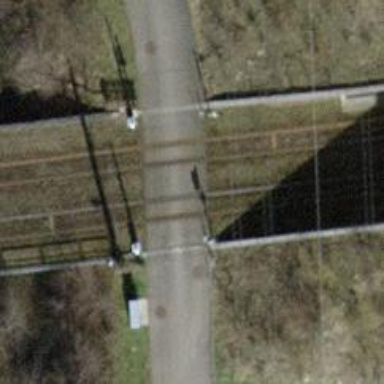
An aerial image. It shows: Railway crossing.